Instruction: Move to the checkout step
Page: cart
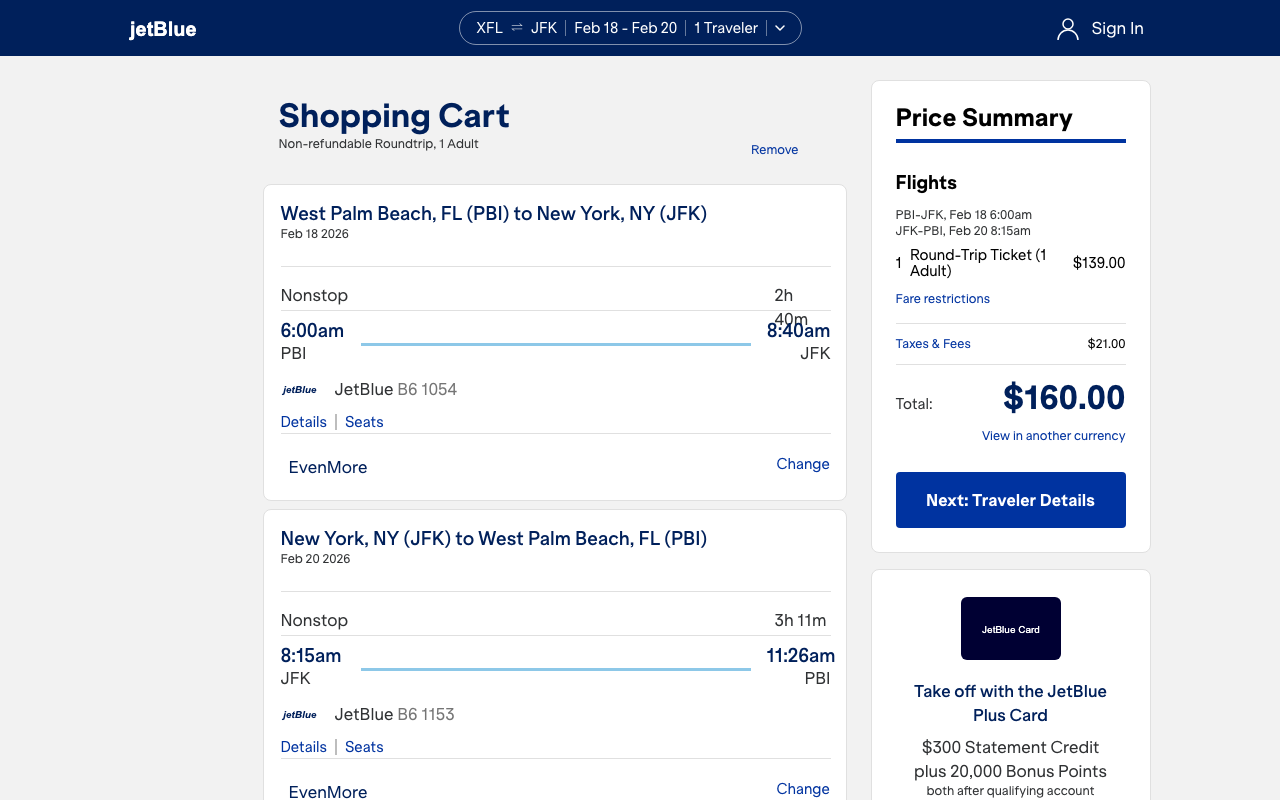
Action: click